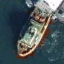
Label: civil